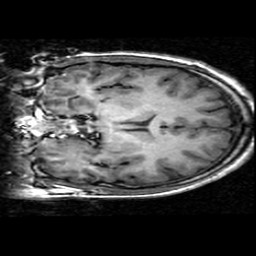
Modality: T1w
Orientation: coronal
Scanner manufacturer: ge
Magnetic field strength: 3 T
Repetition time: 0.009052 s
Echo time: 0.001844 s